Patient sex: M
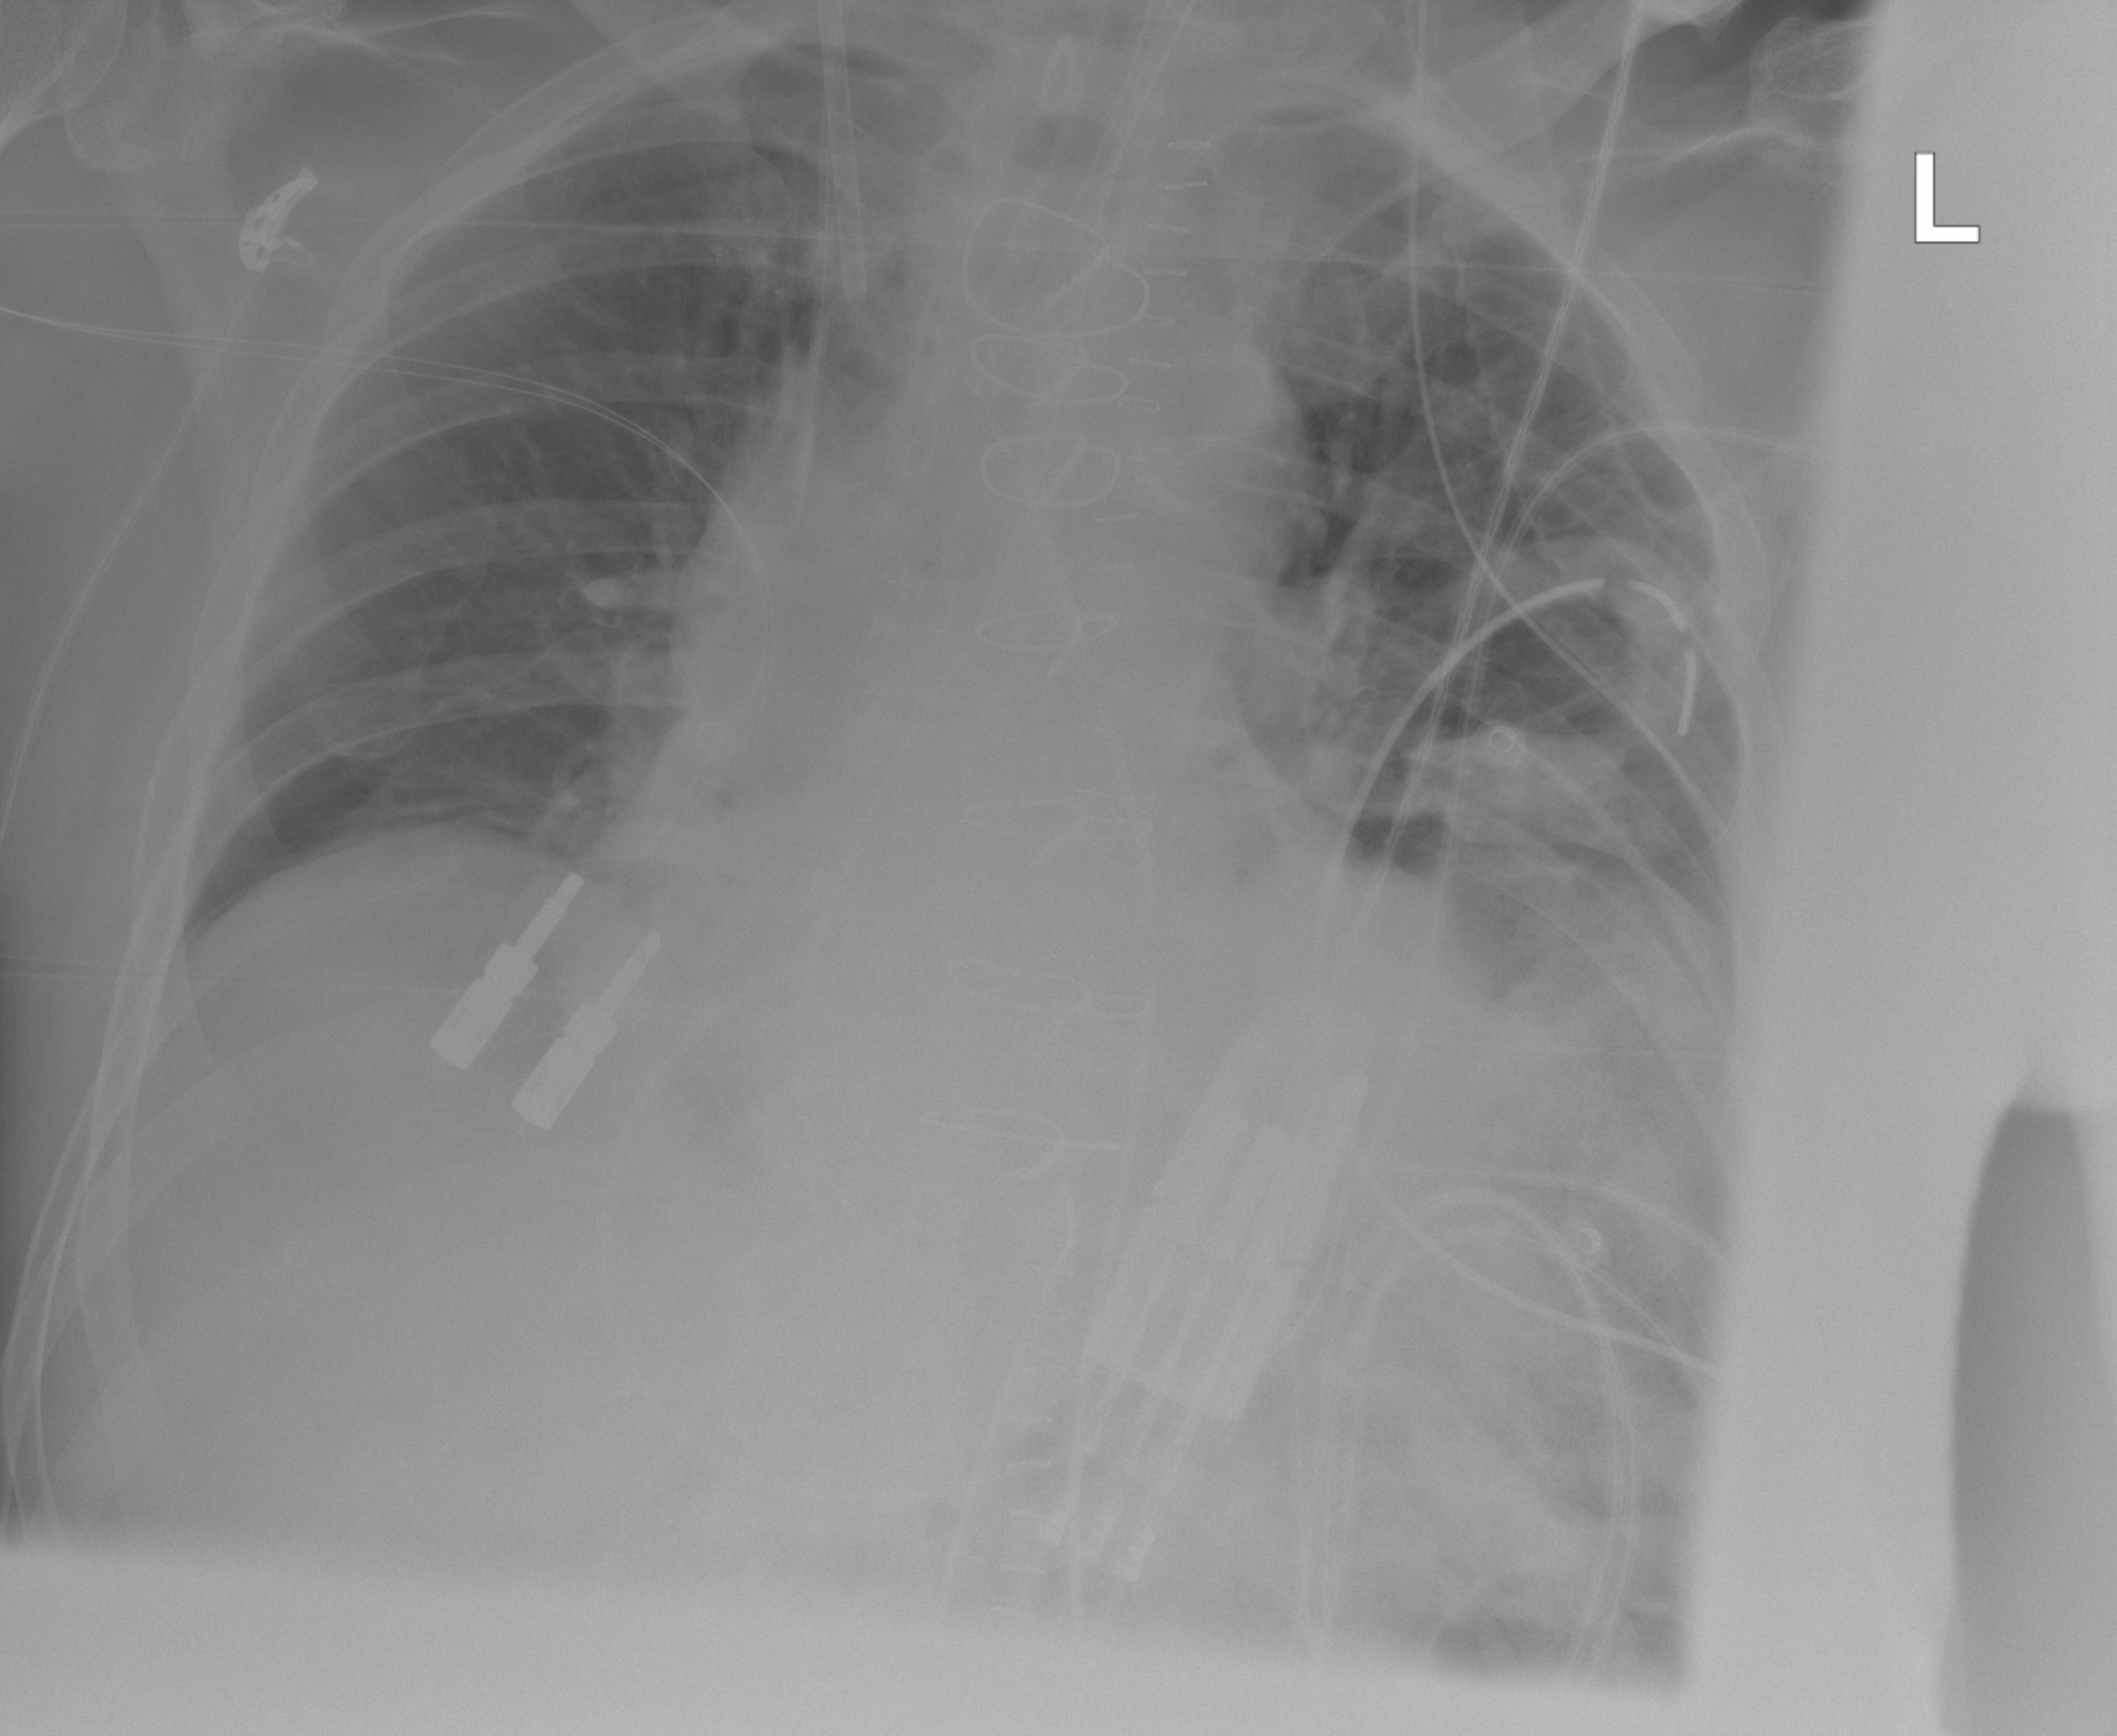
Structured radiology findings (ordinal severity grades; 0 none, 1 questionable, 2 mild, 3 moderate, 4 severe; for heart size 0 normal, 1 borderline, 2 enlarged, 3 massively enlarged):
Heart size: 0
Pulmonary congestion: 0
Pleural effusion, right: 0
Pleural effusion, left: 1
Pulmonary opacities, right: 0
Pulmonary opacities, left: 0
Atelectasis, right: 0
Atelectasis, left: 2